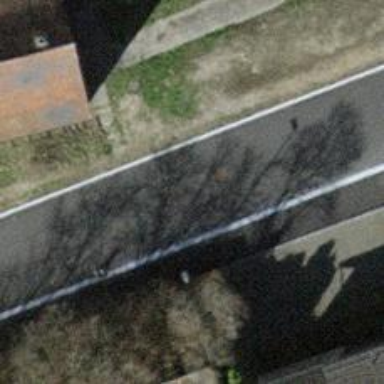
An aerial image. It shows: Smooth asphalt road in residential area.